Question: I have an image that consists of 5 overlapping rectangles, all of which have its relevant heading on them and must link to its corresponding pages. I have tried uploading the image onto an online image mapping generator which automatically generates the code however, i can only alter the CSS and not the HTML. Would image mapping be the best solution for my problem? or is there any alternative methods i could use which doesn't involve modifying the HTML?
This is my image:

HTML:
'''
<div style="text-align:center; width:406px; margin-left:auto; margin-right:auto;">
<img id="Image-Maps_3201310160406077" src="http://www.image-maps.com/uploaded_files/3201310160406077_home_image.png" usemap="#Image-Maps_3201310160406077" border="0" width="406" height="406" alt="" />
<map id="_Image-Maps_3201310160406077" name="Image-Maps_3201310160406077">
<area shape="rect" coords="72,3,192,43" href="#" alt="" title="" />
<area shape="rect" coords="326,75,401,115" href="#" alt="" title="" />
<area shape="rect" coords="4,290,118,330" href="#" alt="" title="" />
<area shape="rect" coords="241,361,332,401" href="#" alt="" title="" />
<area shape="rect" coords="158,180,249,220" href="#" alt="" title="" />
<area shape="rect" coords="404,404,406,406" href="http://www.image-maps.com/index.php?aff=mapped_users_3201310160406077" alt="Image Map" title="Image Map" />
'''
CSS:
'''
dl.image_map {display:block; width:406px; height:406px; background:url(http://www.image-maps.com/uploaded_files/3201310160406077_home_image.png); position:relative; margin:2px auto 2px auto;}
a.LINK0 {left:72px; top:3px; background:transparent;}
a.LINK0 {display:block; width:122px; height:0; padding-top:42px; overflow:hidden; position:absolute;}
a.LINK0:hover {background:transparent; border:1px dashed black; color:black;}
a.LINK1 {left:326px; top:75px; background:transparent;}
a.LINK1 {display:block; width:77px; height:0; padding-top:42px; overflow:hidden; position:absolute;}
a.LINK1:hover {background:transparent; border:1px dashed black; color:black;}
a.LINK2 {left:4px; top:290px; background:transparent;}
a.LINK2 {display:block; width:116px; height:0; padding-top:42px; overflow:hidden; position:absolute;}
a.LINK2:hover {background:transparent; border:1px dashed black; color:black;}
a.LINK3 {left:241px; top:361px; background:transparent;}
a.LINK3 {display:block; width:93px; height:0; padding-top:42px; overflow:hidden; position:absolute;}
a.LINK3:hover {background:transparent; border:1px dashed black; color:black;}
a.LINK4 {left:158px; top:180px; background:transparent;}
a.LINK4 {display:block; width:93px; height:0; padding-top:42px; overflow:hidden; position:absolute;}
a.LINK4:hover {background:transparent; border:1px dashed black; color:black;}
'''
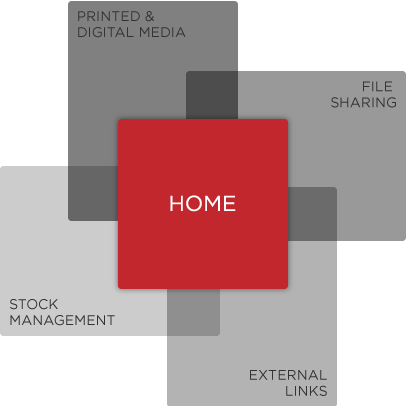
Answer: You can do this with full HTML/CSS if you want, playing with 'position: absolute', 'z-index' and 'display: table-cell;'
'''
nav {
position: relative;
font-family: Arial;
font-size: 14px;
margin: 20px;
}
nav a {
position: absolute;
top: 0; left: 0;
padding: 10px;
border-radius: 5px;
color: #222;
background: #333;
text-decoration: none;
text-transform: uppercase;
}
nav a:hover {
text-decoration: underline;
}
nav a span {
display: table-cell;
width: 145px; height: 145px;
}
.link-home {
top: 115px; left: 115px;
color: white;
line-height: 145px;
font-size: 24px;
background: #C1272C;
box-shadow: 0 0 10px 0 #333;
z-index: 5;
}
.link-printed-digital-media {
top: 0; left: 65px;
background: rgba(50, 50, 50, .8);
z-index: 4;
}
.link-file-sharing {
top: 70px; left: 185px;
background: rgba(50, 50, 50, .6);
z-index: 3;
}
.link-external-links {
top: 185px; left: 165px;
background: rgba(50, 50, 50, .4);
z-index: 2;
}
.link-stock-management {
top: 165px; left: 0;
background: rgba(50, 50, 50, .2);
z-index: 1;
}
/* size */
.link-printed-digital-media span,
.link-external-links span {
height: 200px;
}
.link-file-sharing span,
.link-stock-management span {
width: 200px;
}
/* align */
.link-home span {
text-align: center;
}
.link-file-sharing span,
.link-external-links span {
text-align: right;
}
.link-external-links span,
.link-stock-management span {
vertical-align: bottom;
}
'''
'''
<nav>
<a href="#" class="link-home">
<span>Home</span>
</a>
<a href="#" class="link-printed-digital-media">
<span>Printed &amp;<br>Digital Media</span>
</a>
<a href="#" class="link-file-sharing">
<span>File<br>Sharing</span>
</a>
<a href="#" class="link-external-links">
<span>External<br>Links</span>
</a>
<a href="#" class="link-stock-management">
<span>Stock<br>Management</span>
</a>
</nav>
'''
Please note '<span>' are required, as you cannot combine 'table-cell' and absolute positioning on the same element.